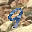
Label: 9